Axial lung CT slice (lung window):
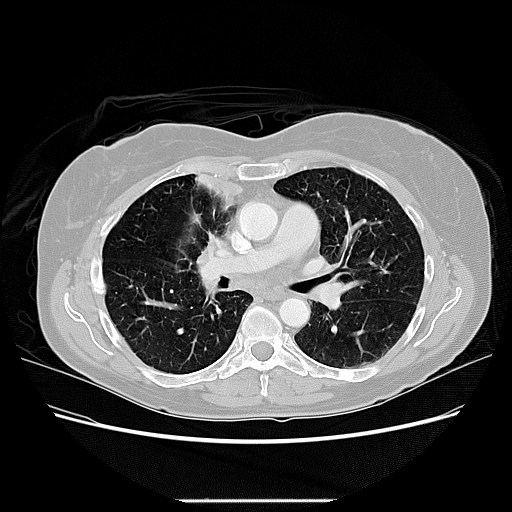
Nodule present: no